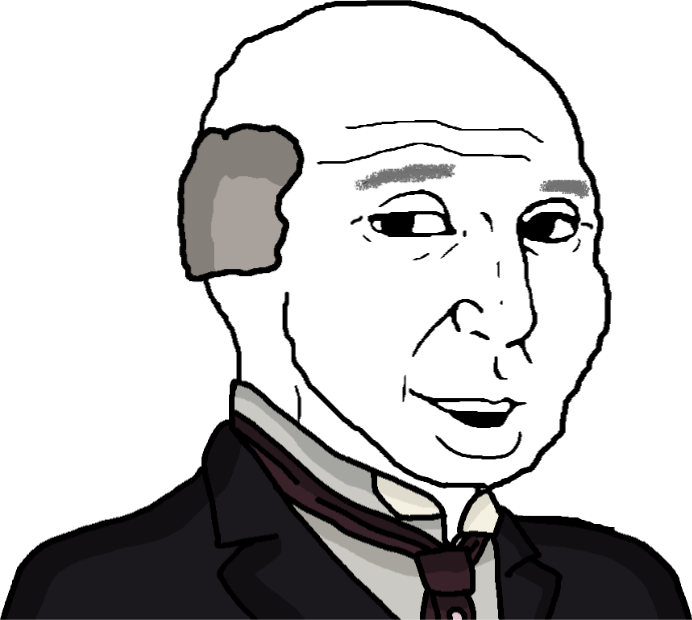
Label: 5_Groomer